Interaction volume radius: 5 \u00c5
Interaction volume height: 30 \u00c5
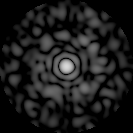
Disorder parameter: 0.8322